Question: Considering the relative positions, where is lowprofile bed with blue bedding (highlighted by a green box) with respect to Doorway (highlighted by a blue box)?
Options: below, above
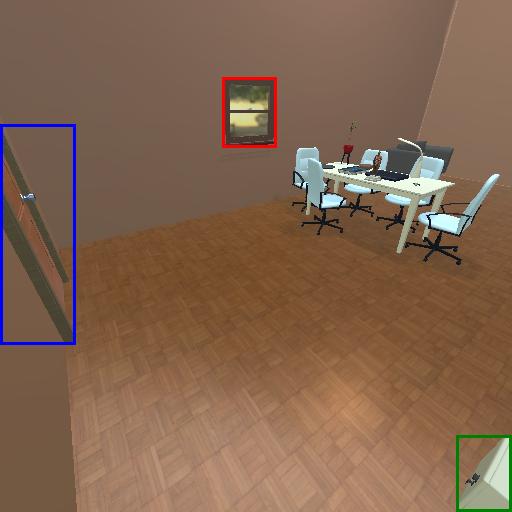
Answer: below